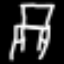
Label: chair